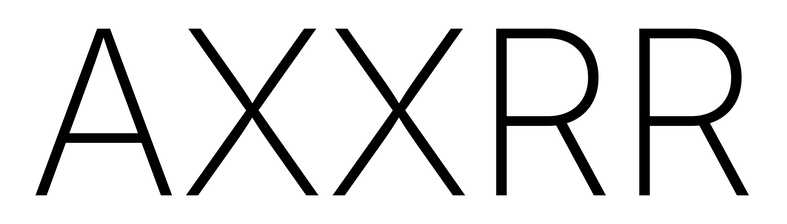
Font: Inter_ExtraLight